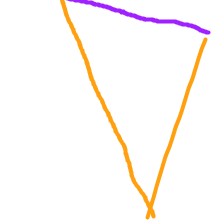
Shape: triangle